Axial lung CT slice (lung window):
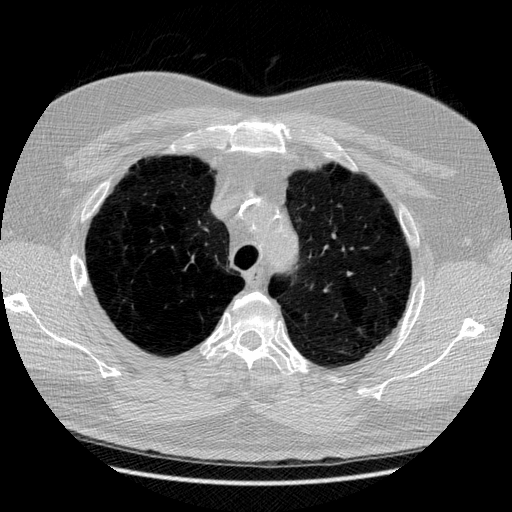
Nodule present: no